Aerial crown-view tile of a tropical tree (Barro Colorado Island, Panama), acquired 20250217:
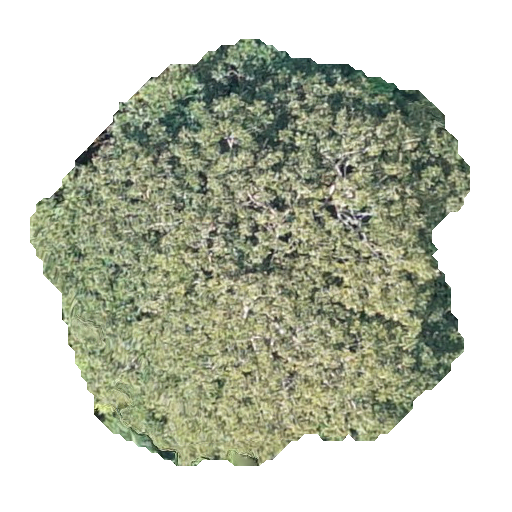
Species: Dipteryx oleifera
GBIF accepted scientific name: Dipteryx oleifera
Crown area: 203.191 m²